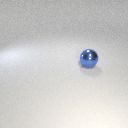
large blue metal sphere